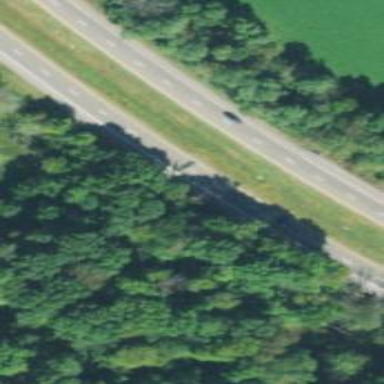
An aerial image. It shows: This image shows trunk highway that functions as expressway.